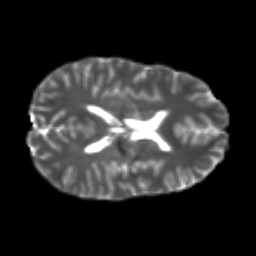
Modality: T2w
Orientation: axial
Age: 23
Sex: female
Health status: healthy
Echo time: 0.074 s